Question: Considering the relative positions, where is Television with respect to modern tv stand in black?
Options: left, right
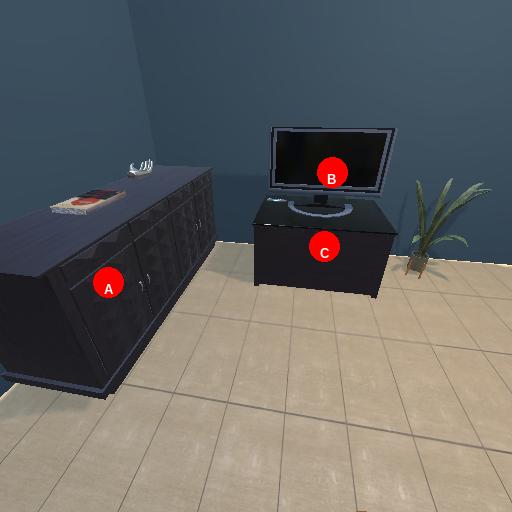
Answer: left